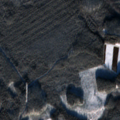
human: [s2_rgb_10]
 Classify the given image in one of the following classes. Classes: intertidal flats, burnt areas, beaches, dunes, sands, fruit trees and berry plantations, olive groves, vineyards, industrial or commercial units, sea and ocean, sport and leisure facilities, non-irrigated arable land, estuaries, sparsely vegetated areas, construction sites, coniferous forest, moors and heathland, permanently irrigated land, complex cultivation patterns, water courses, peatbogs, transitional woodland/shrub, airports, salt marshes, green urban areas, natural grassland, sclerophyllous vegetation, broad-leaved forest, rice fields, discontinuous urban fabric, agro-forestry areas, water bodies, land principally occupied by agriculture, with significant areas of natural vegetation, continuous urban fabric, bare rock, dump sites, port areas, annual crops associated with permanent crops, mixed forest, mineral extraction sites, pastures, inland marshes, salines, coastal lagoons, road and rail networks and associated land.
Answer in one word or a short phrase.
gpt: non-irrigated arable land, coniferous forest, mixed forest, transitional woodland/shrub